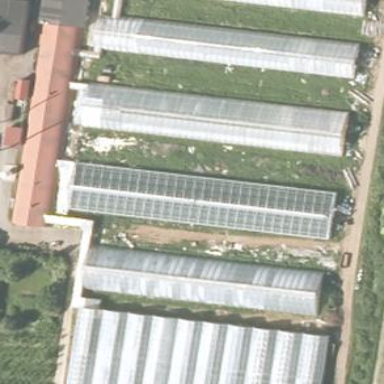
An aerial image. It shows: Area dedicated to greenhouse horticulture.